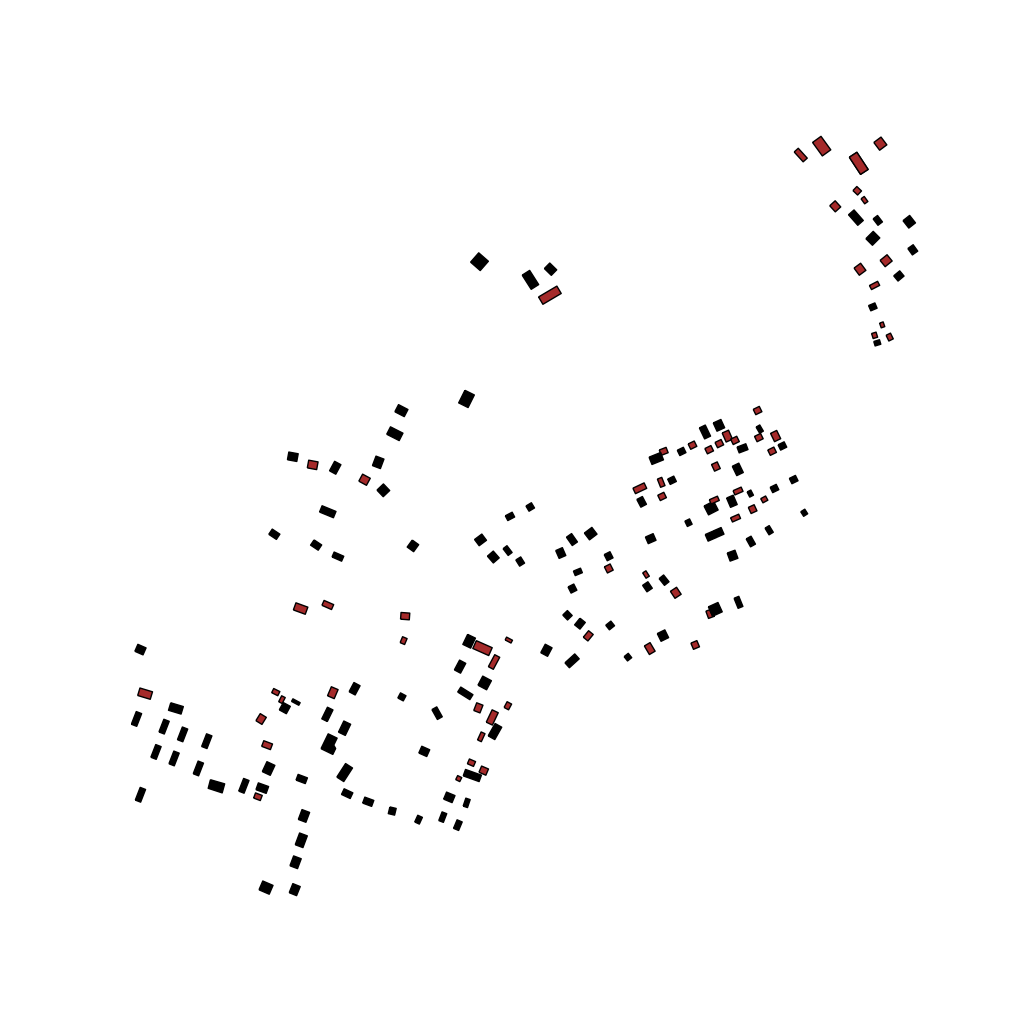
Tags: overhead vector_map, recreation, residential, soviet, individual_rise, density_1, Building, Facility, 1.0 km²